Question: I have a label that shows the file name .. I had to set 'AutoSize' of the label to 'False' for designing.
So when the file name text got longer than label size.. it got cut like in the picture.

'''
label1.Size = new Size(200, 32);
label1.AutoSize = false;
'''
How do I re-size the text automatically to fit the label size, when the text is longer than the label size?
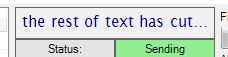
Answer: You can use my code snippet below. System needs some loops to calculate the label's font based on text size.
'''
while(label1.Width < System.Windows.Forms.TextRenderer.MeasureText(label1.Text,
new Font(label1.Font.FontFamily, label1.Font.Size, label1.Font.Style)).Width)
{
label1.Font = new Font(label1.Font.FontFamily, label1.Font.Size - 0.5f, label1.Font.Style);
}
'''